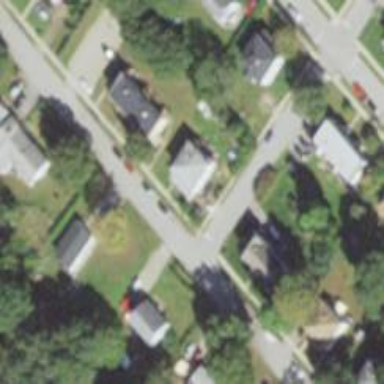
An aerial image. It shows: Residential driveway used as service road.